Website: apple
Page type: customer-info-address
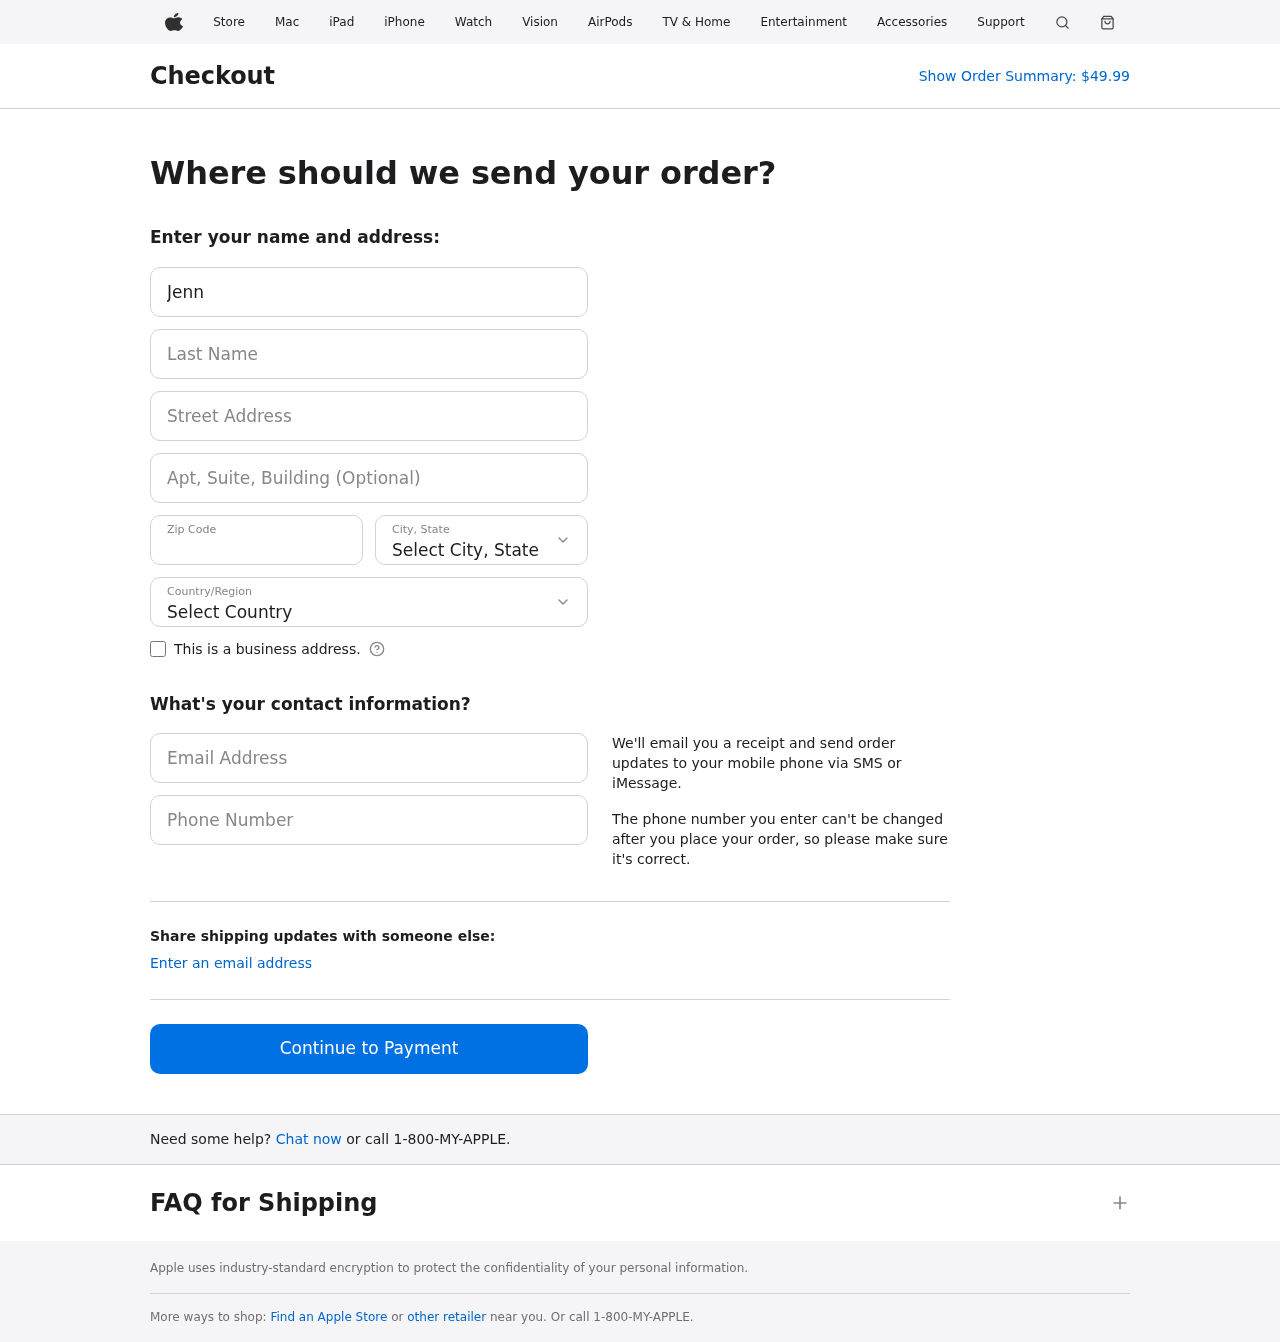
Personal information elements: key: PII_CITY_STATE
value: Port Jenniferton, MD
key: PII_COUNTRY
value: United States
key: PII_EMAIL
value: jsims@hotmail.com
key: PII_FIRSTNAME
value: Jennifer
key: PII_LASTNAME
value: Sims
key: PII_PHONE
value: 3073160677
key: PII_POSTCODE
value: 09385
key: PII_STREET
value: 905 John Hill
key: PII_STREET2
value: Suite 608
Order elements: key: ORDER_TOTAL
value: $49.99